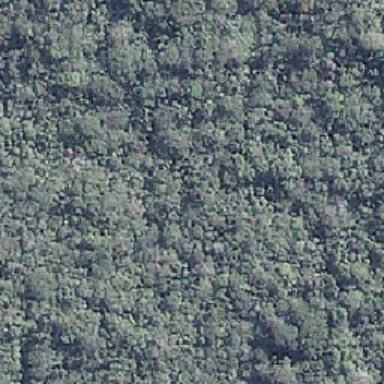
A dense forest .